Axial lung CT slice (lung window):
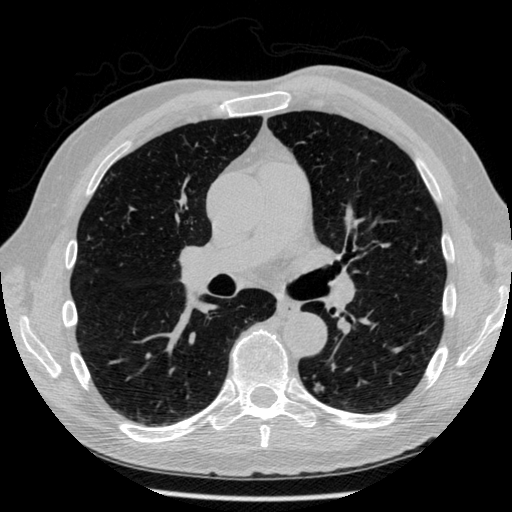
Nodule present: yes
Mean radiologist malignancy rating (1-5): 2